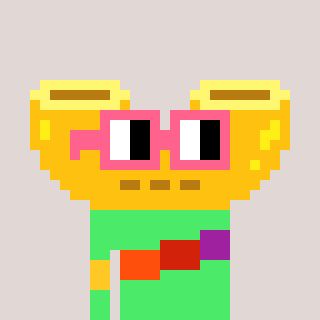
a pixel art character with square pink glasses, a macaroni-shaped head and a teal-colored body on a warm background